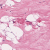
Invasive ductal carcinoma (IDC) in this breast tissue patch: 0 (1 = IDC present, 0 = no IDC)